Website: macys
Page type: delivery-shipping
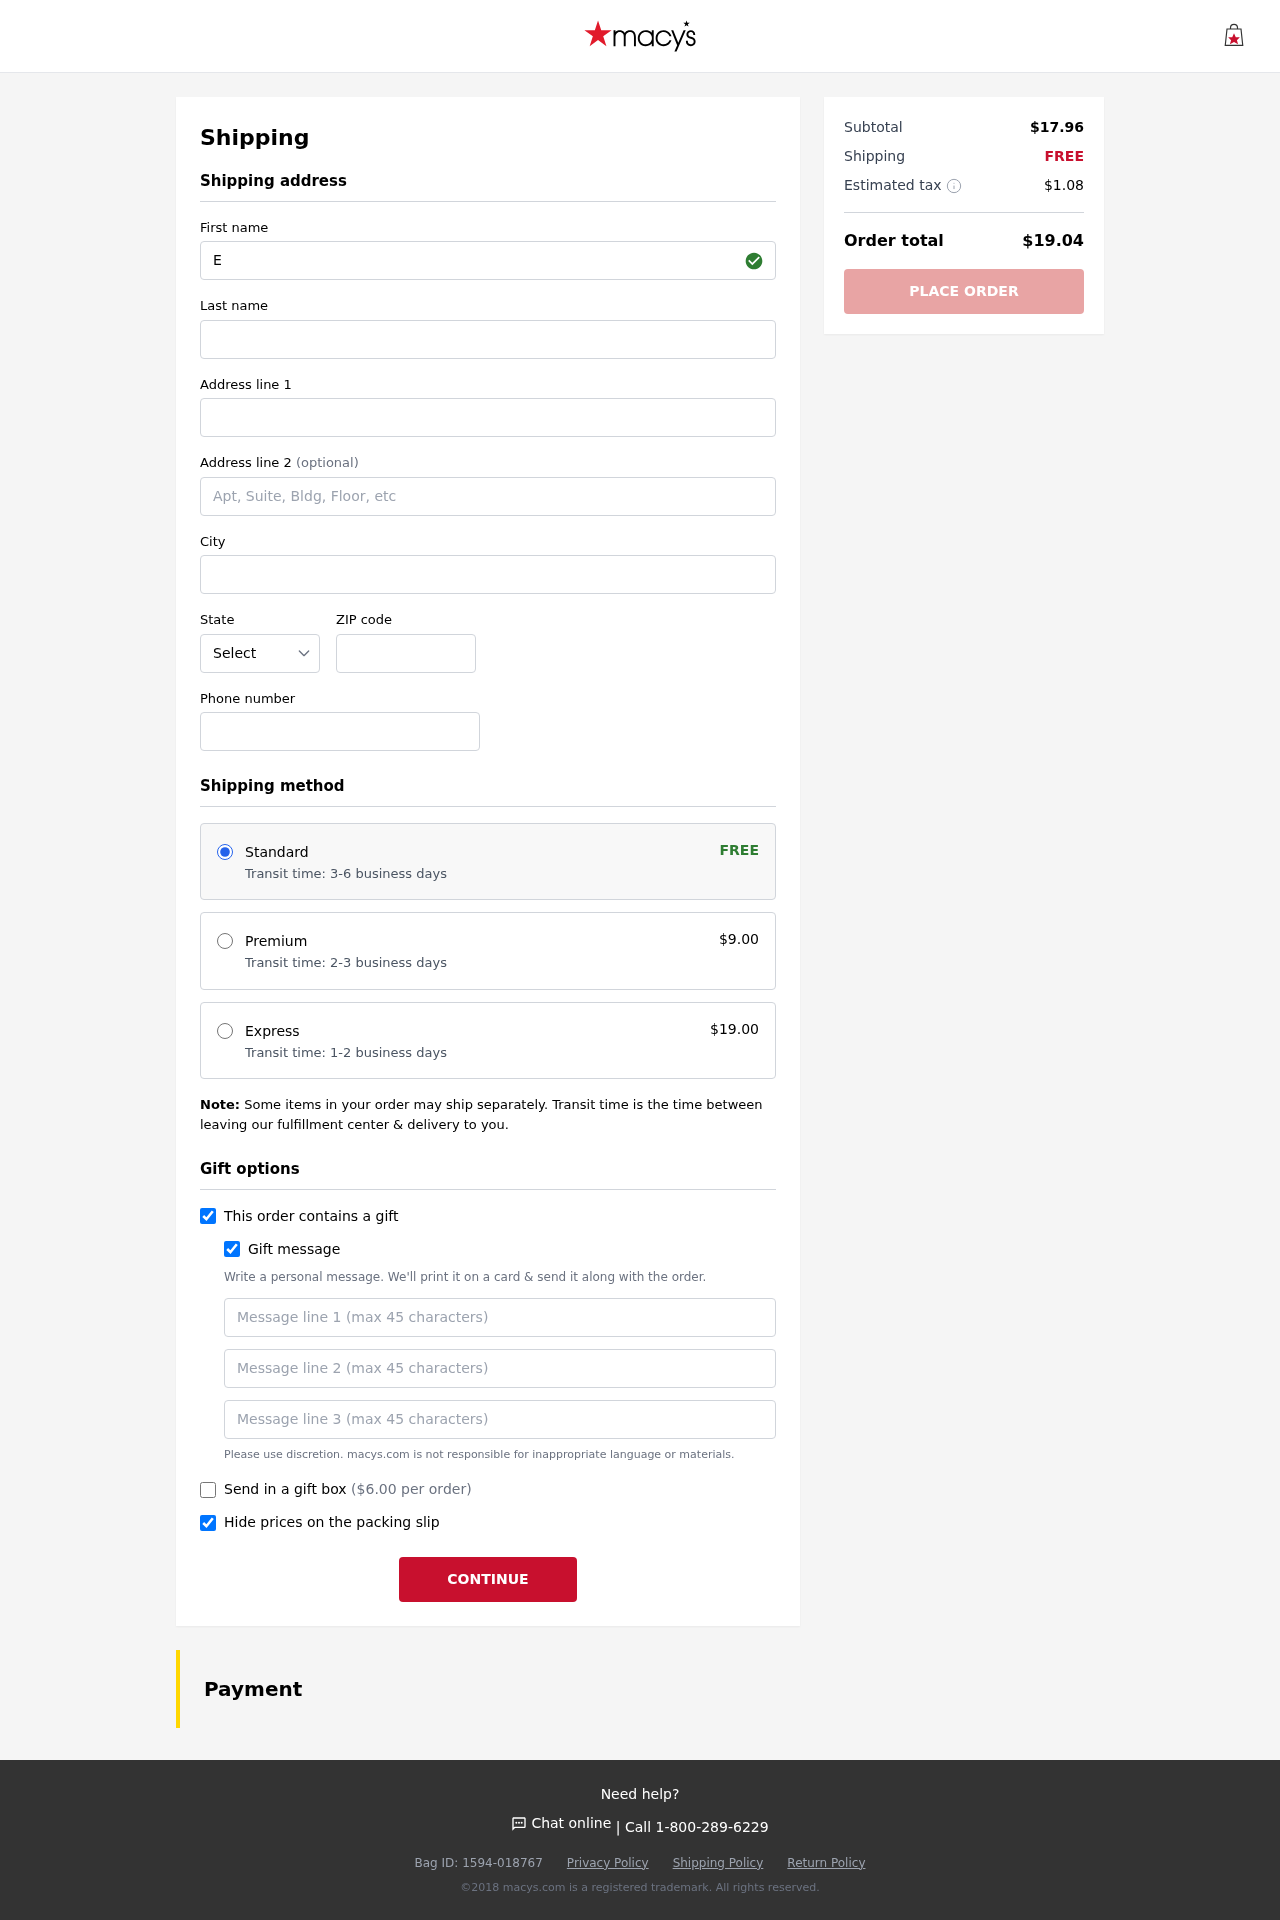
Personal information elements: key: PII_STATE_ABBR
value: WY
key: PII_FIRSTNAME
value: Emily
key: PII_LASTNAME
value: Phillips
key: PII_STREET
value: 9324 Johnson Rapid
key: PII_STREET2
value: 470 Wilson Creek Suite 334
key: PII_CITY
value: West Oliviaville
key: PII_POSTCODE
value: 03507
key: PII_PHONE
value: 2273120327
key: PII_GIFT_MESSAGE
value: Hey Danielle! I thought these delicious tortillas would be perfect for all those fun meals we've been dreaming about together. Can’t wait to have a little fiesta with you soon!  Emily
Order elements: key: ORDER_SHIPPING_STANDARD
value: Transit time: 3-6 business days
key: ORDER_SHIPPING_COST
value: FREE
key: ORDER_SHIPPING_PREMIUM
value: Transit time: 2-3 business days
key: ORDER_SHIPPING_PREMIUM_PRICE
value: $9.00
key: ORDER_SHIPPING_EXPRESS
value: Transit time: 1-2 business days
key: ORDER_SHIPPING_EXPRESS_PRICE
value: $19.00
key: ORDER_GIFT_BOX_PRICE
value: ($6.00 per order)
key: ORDER_SUBTOTAL
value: $17.96
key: ORDER_SHIPPING_COST2
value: FREE
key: ORDER_TAX
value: $1.08
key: ORDER_TOTAL
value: $19.04